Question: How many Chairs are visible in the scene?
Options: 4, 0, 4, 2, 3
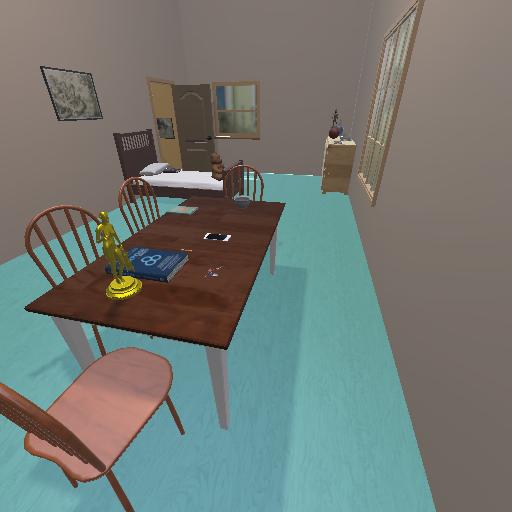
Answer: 4